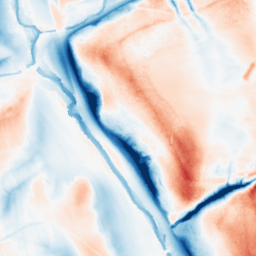
Category: classical
Decomposition family: gaussian_anisotropic
Decomposition parameters: sigma_x: 20
sigma_y: 5
Upsampling method: quintic
Upsampling parameters: scale: 8
Upsampling scale: 8